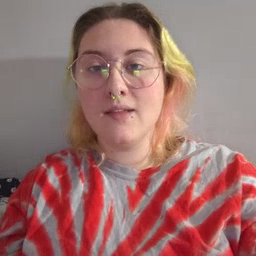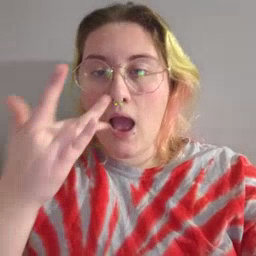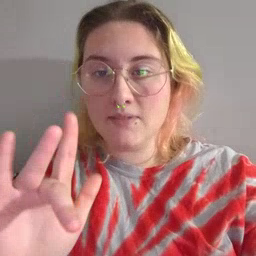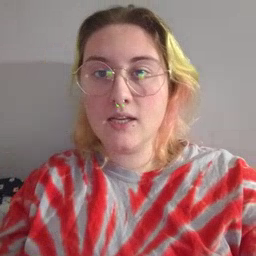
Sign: empty